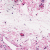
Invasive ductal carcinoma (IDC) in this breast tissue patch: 0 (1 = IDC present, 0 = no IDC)